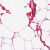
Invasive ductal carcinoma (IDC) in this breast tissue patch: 0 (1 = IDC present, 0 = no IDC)